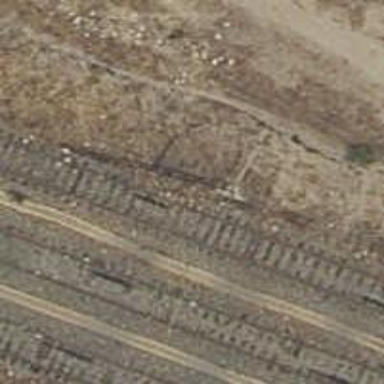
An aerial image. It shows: Railway yard with electrified contact lines.